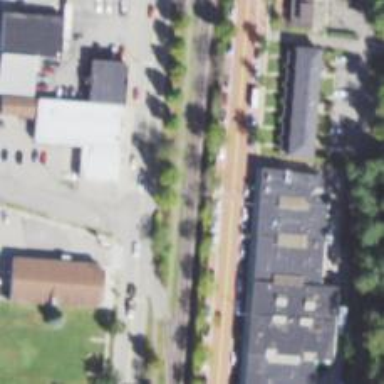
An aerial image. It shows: Railway crossing.